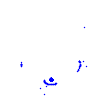
Particle: pion